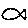
Label: fish